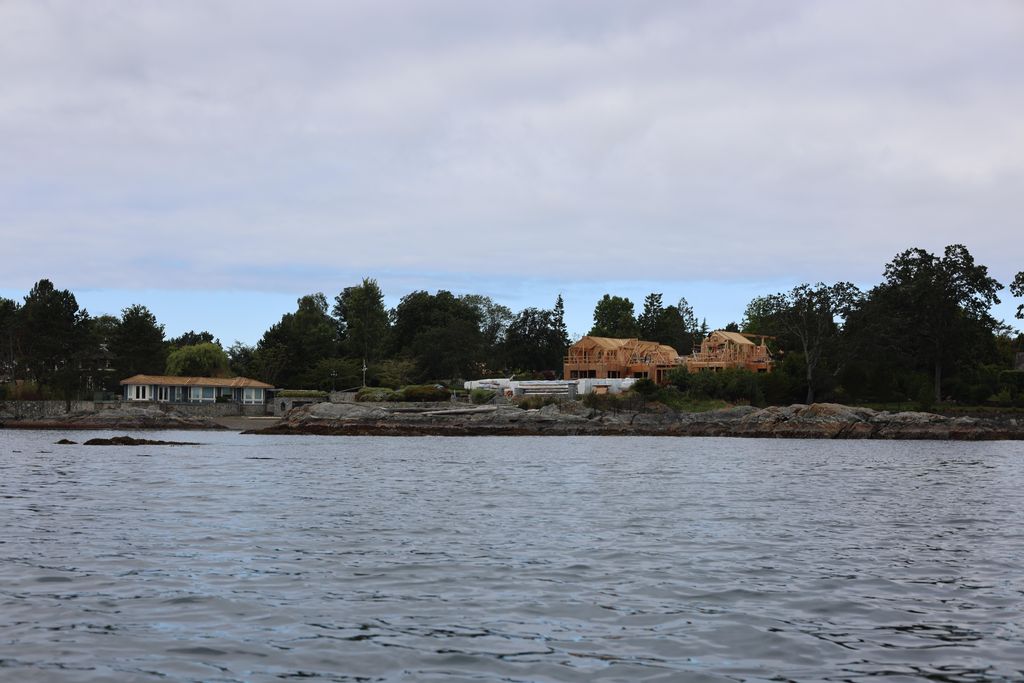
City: victoria